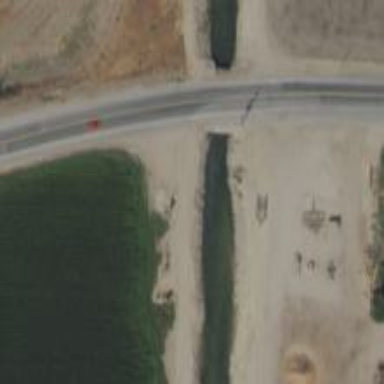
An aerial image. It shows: Culvert tunnel under canal.